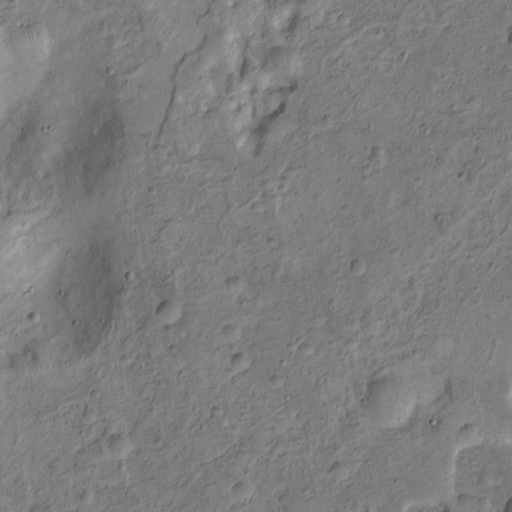
Classes present: Background, Cone